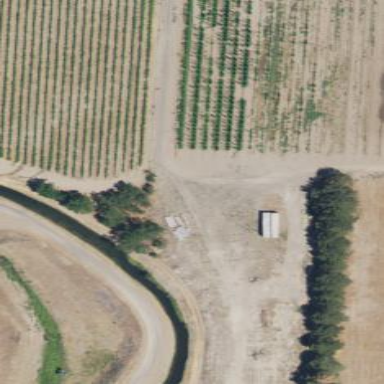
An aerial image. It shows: Vineyard with grape crops.